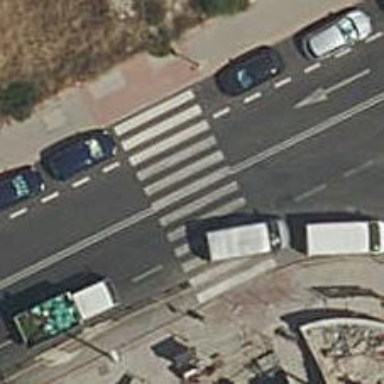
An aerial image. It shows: Zebra crossing on the road.